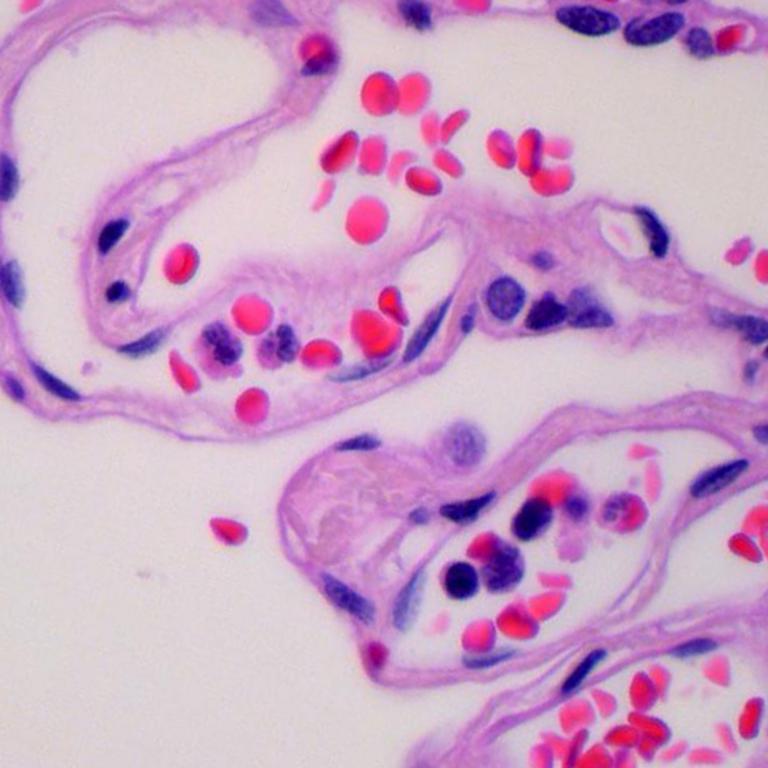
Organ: lung
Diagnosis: benign